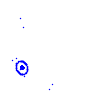
Particle: kaon